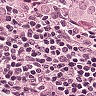
Metastatic tissue present: yes